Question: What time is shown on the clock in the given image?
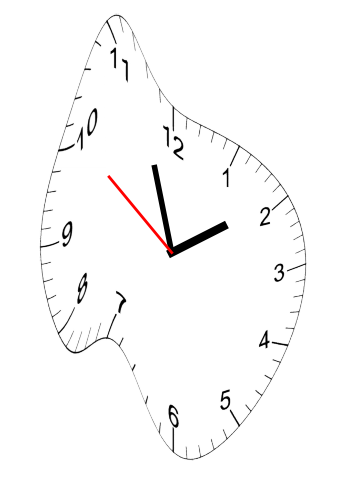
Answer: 01:56:51